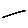
Label: line